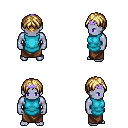
a pixel art fantasy rpg character, male body template, dark elf, purple skin, teal tunic, robe skirt, blonde parted hairstyle, purple tiara, four views (front, back, left, right), 2x2 character sprite sheet, small pixel art, hard edges, no anti-aliasing